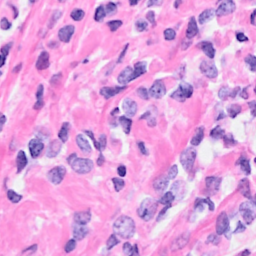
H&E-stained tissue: Breast